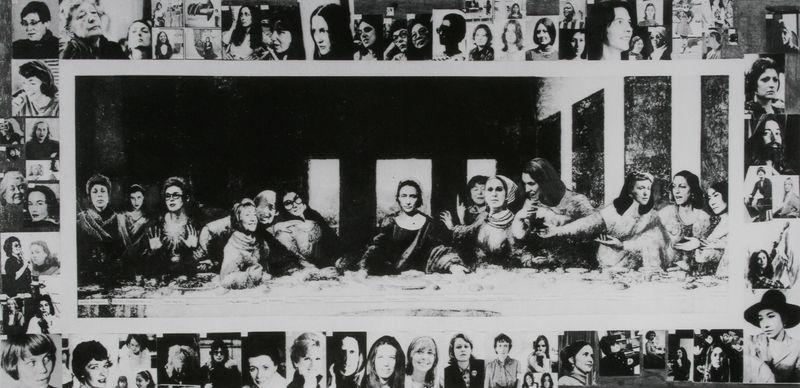
Titel: Einige lebende amerikanische Künstlerinnen / Abendmahl
Künstler: Mary Beth Edelson
Schlagwörter: mann, weiß, frauen, menschen, frau, männer, schwarz, tisch, leute, fotos, foto, kollage, jesus, abendmahl, persiflage, leonardo, schwrz, abendmal, fotomontage, prominente